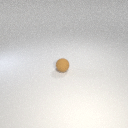
small brown rubber sphere